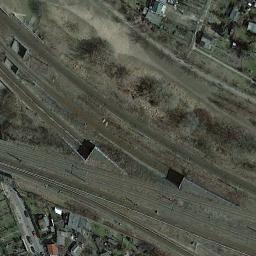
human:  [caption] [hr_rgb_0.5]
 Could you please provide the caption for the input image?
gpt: There is a train passing by in the picture .

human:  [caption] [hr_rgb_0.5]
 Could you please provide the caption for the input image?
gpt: The railway is next to the grass and houses .

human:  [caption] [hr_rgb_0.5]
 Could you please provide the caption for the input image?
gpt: These railways are flanked by some houses and some bare trees are between the railways .

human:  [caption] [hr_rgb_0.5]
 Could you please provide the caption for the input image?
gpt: Many buildings of different shapes and sizes are beside the railway .

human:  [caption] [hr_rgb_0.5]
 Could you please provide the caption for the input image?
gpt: There are some buildings and brown bushes beside the railway .